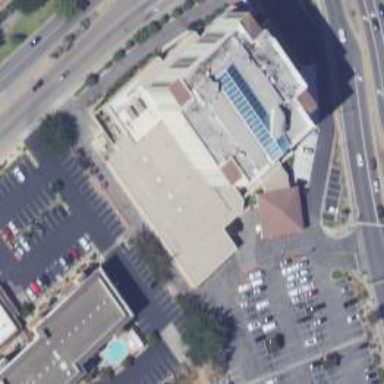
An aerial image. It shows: Building with asphalt roof.